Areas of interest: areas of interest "Danfeng Shangzhen General Airport"
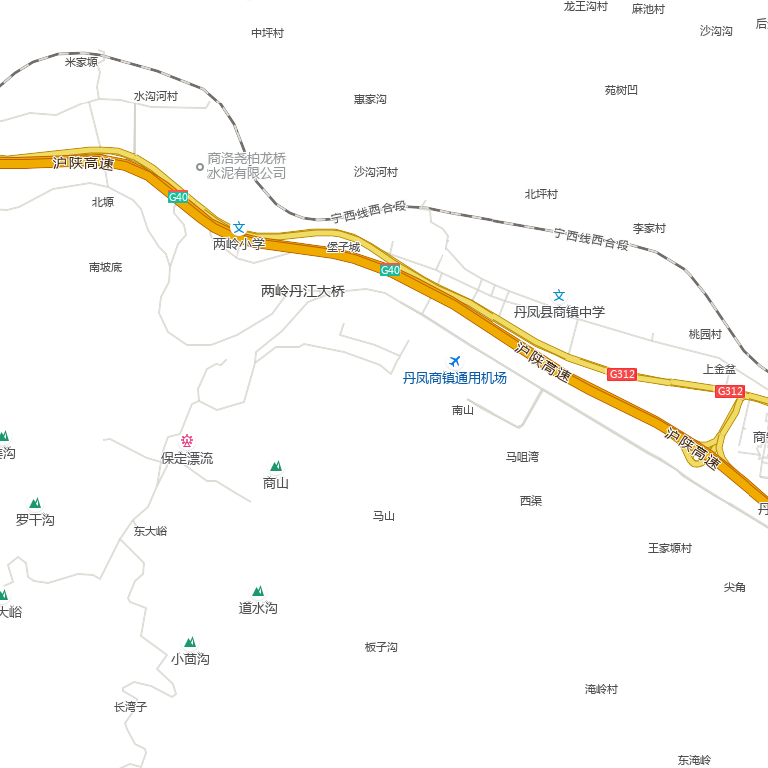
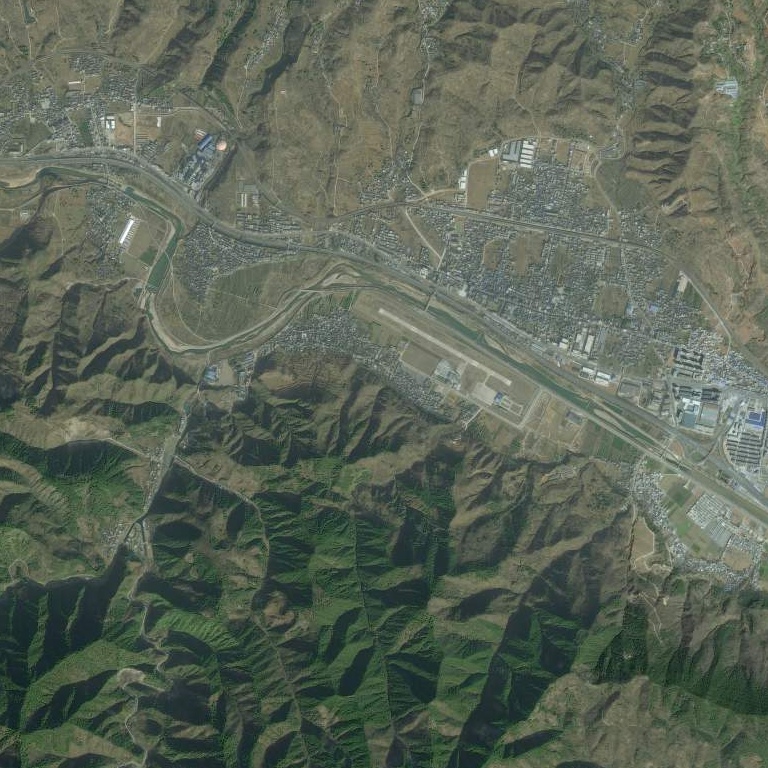